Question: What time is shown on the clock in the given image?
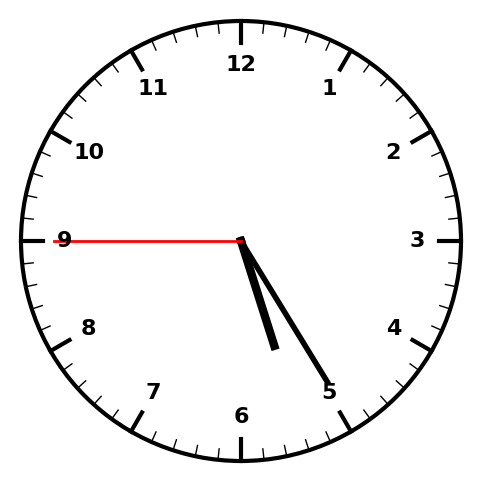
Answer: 05:24:45